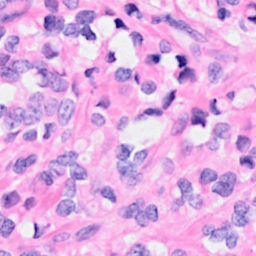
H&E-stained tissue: Breast